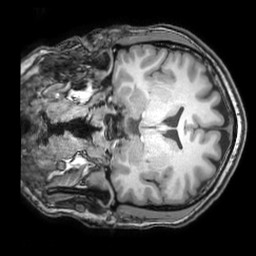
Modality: T1w
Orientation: coronal
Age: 24
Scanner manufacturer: philips
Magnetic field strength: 3 T
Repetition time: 0.007 s
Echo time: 0.003501 s